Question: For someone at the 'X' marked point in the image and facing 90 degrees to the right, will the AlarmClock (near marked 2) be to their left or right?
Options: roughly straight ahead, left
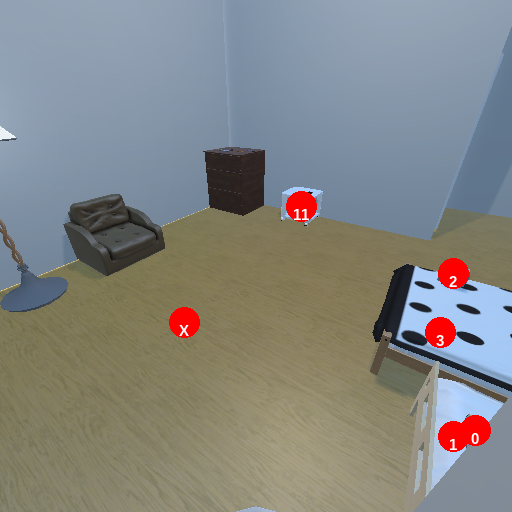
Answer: roughly straight ahead